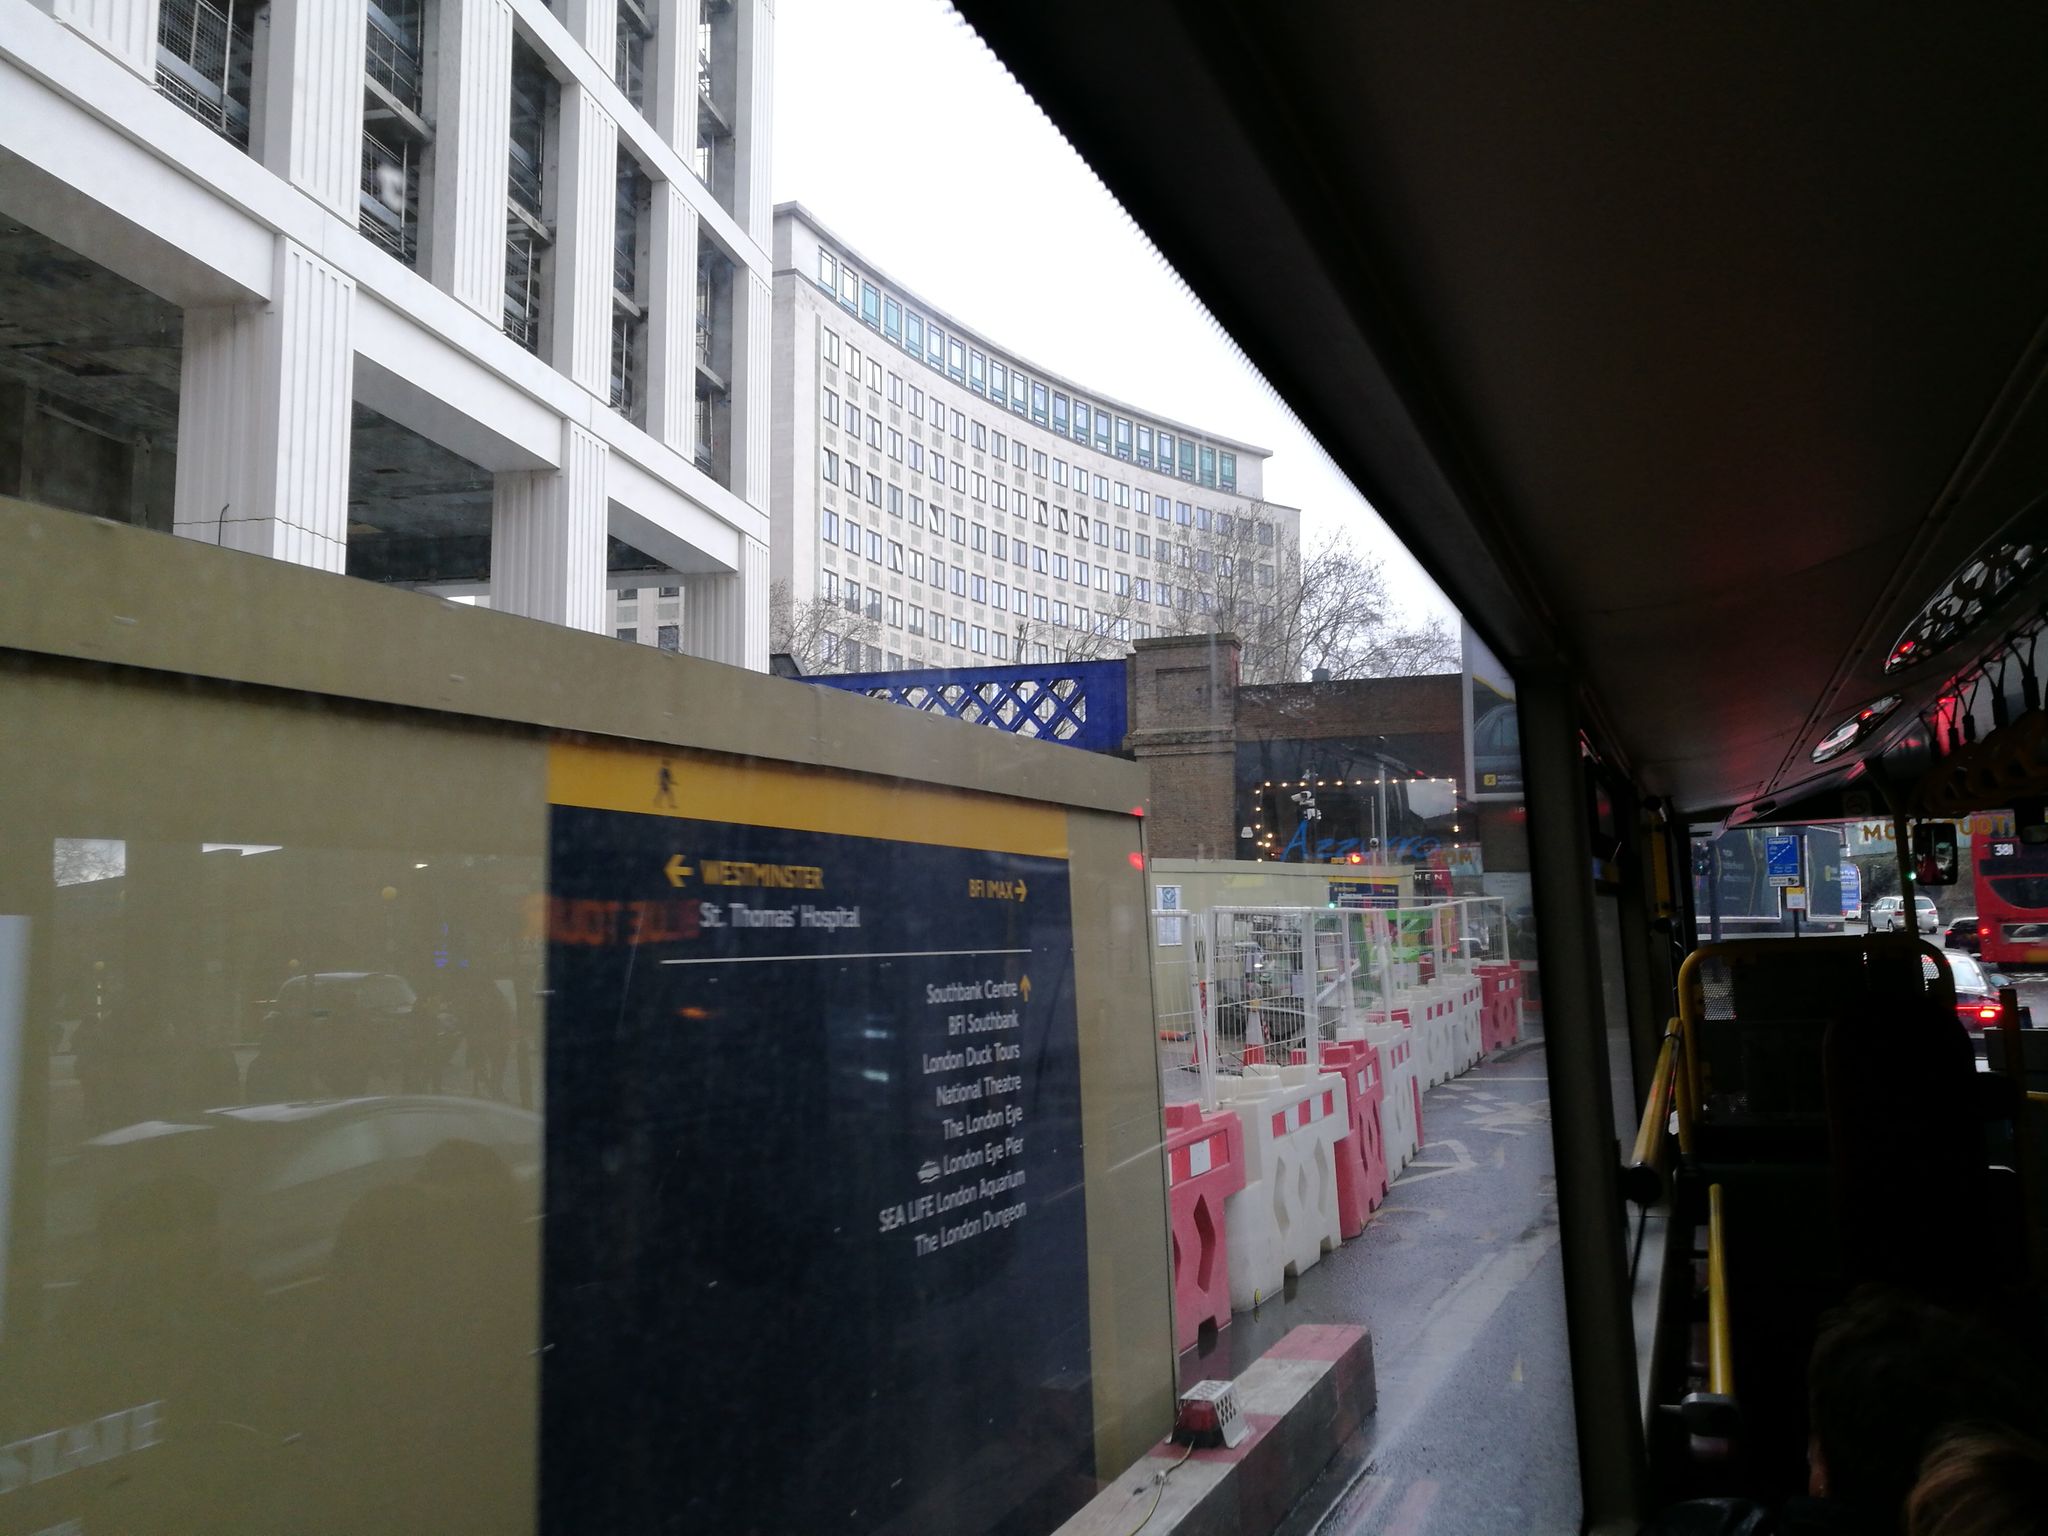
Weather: clear
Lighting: day
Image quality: slightly poor
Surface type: walking surface
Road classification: cycleway, pedestrian
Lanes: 2
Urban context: urban centre
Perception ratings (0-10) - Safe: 2.14, Lively: 2.51, Beautiful: 3.72, Boring: 2.51, Depressing: 8.22, Wealthy: 5.09